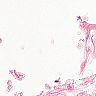
Metastatic tissue present: no